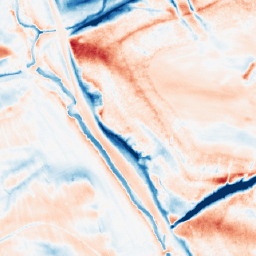
Category: classical
Decomposition family: gaussian_anisotropic
Decomposition parameters: sigma_x: 2
sigma_y: 10
Upsampling method: area
Upsampling parameters: scale: 2
Upsampling scale: 2